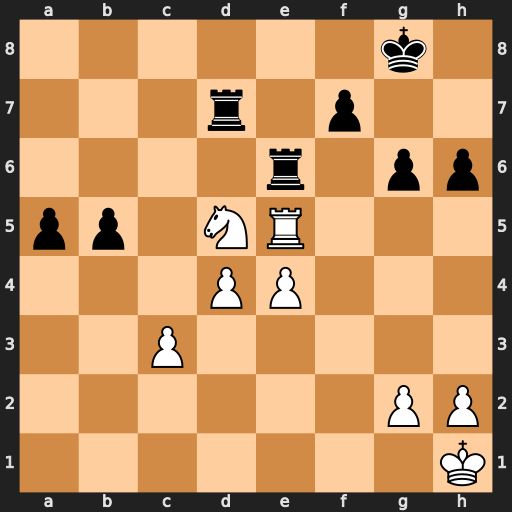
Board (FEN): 6k1/3r1p2/4r1pp/pp1NR3/3PP3/2P5/6PP/7K
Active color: w
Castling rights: -
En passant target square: -
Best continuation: Rxe6 fxe6 Nf6+ Kh8 Nxd7